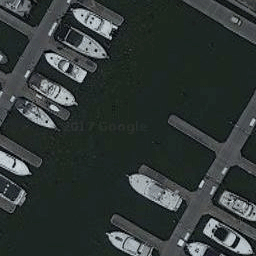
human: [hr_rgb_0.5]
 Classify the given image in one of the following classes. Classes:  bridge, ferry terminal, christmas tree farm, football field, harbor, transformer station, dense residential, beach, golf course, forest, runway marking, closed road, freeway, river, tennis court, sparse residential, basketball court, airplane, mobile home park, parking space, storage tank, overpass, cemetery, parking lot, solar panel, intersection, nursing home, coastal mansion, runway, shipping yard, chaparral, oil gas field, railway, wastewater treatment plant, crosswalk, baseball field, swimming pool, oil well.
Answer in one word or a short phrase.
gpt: harbor